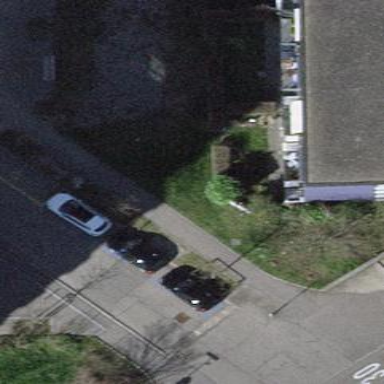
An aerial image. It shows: Parking lane.